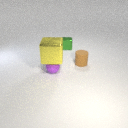
small purple rubber sphere below large yellow metal cube